Question: I've put some images next to NSMenuItems using the image option in Interface Builder. The custom image is a simple PNG. I was hoping the system would automatically alter the color of the image during mouse over like it does with stock images. It does not. What am i doing wrong?
Here's a pic of a stock image vs my custom one:

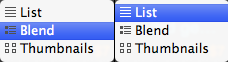
Answer: In code, call '[menuItem.offStateImage setTemplate:YES]'